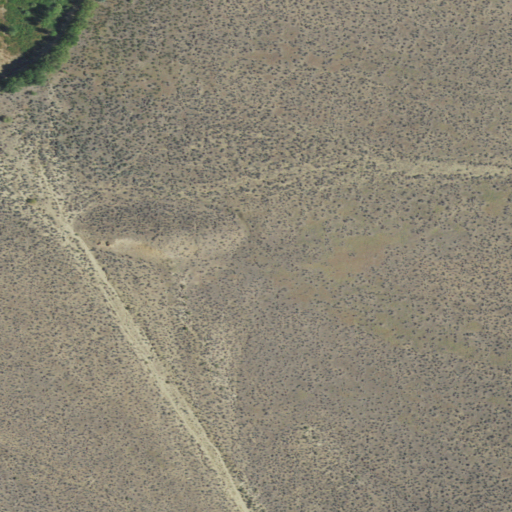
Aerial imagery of plain(s) in Oregon named Bensley Flat containing shrub and grassland